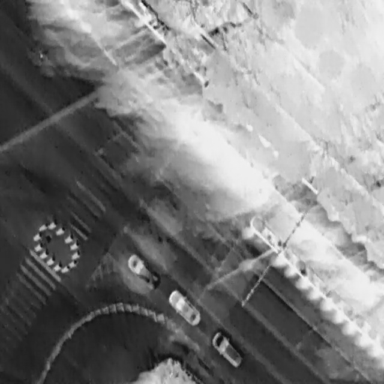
There are three Cars in the infrared image.